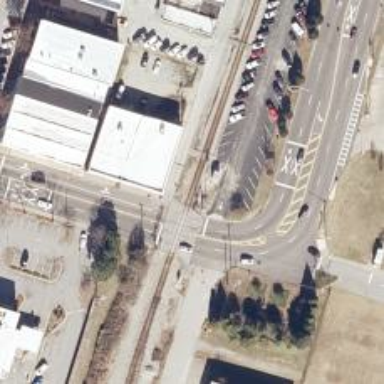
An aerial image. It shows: Railway signal.